Field crop: maize
Growth stage: 2
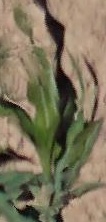
Species: maize